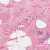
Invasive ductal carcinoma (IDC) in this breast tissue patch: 0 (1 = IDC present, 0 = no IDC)